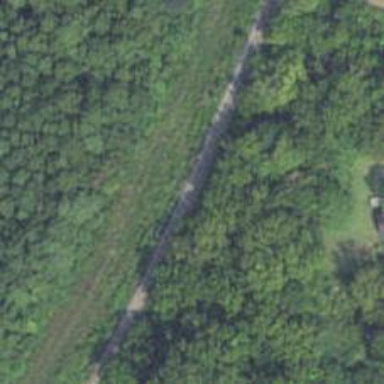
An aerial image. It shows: Abandoned railway.